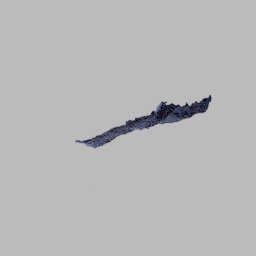
Label: nature